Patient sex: M
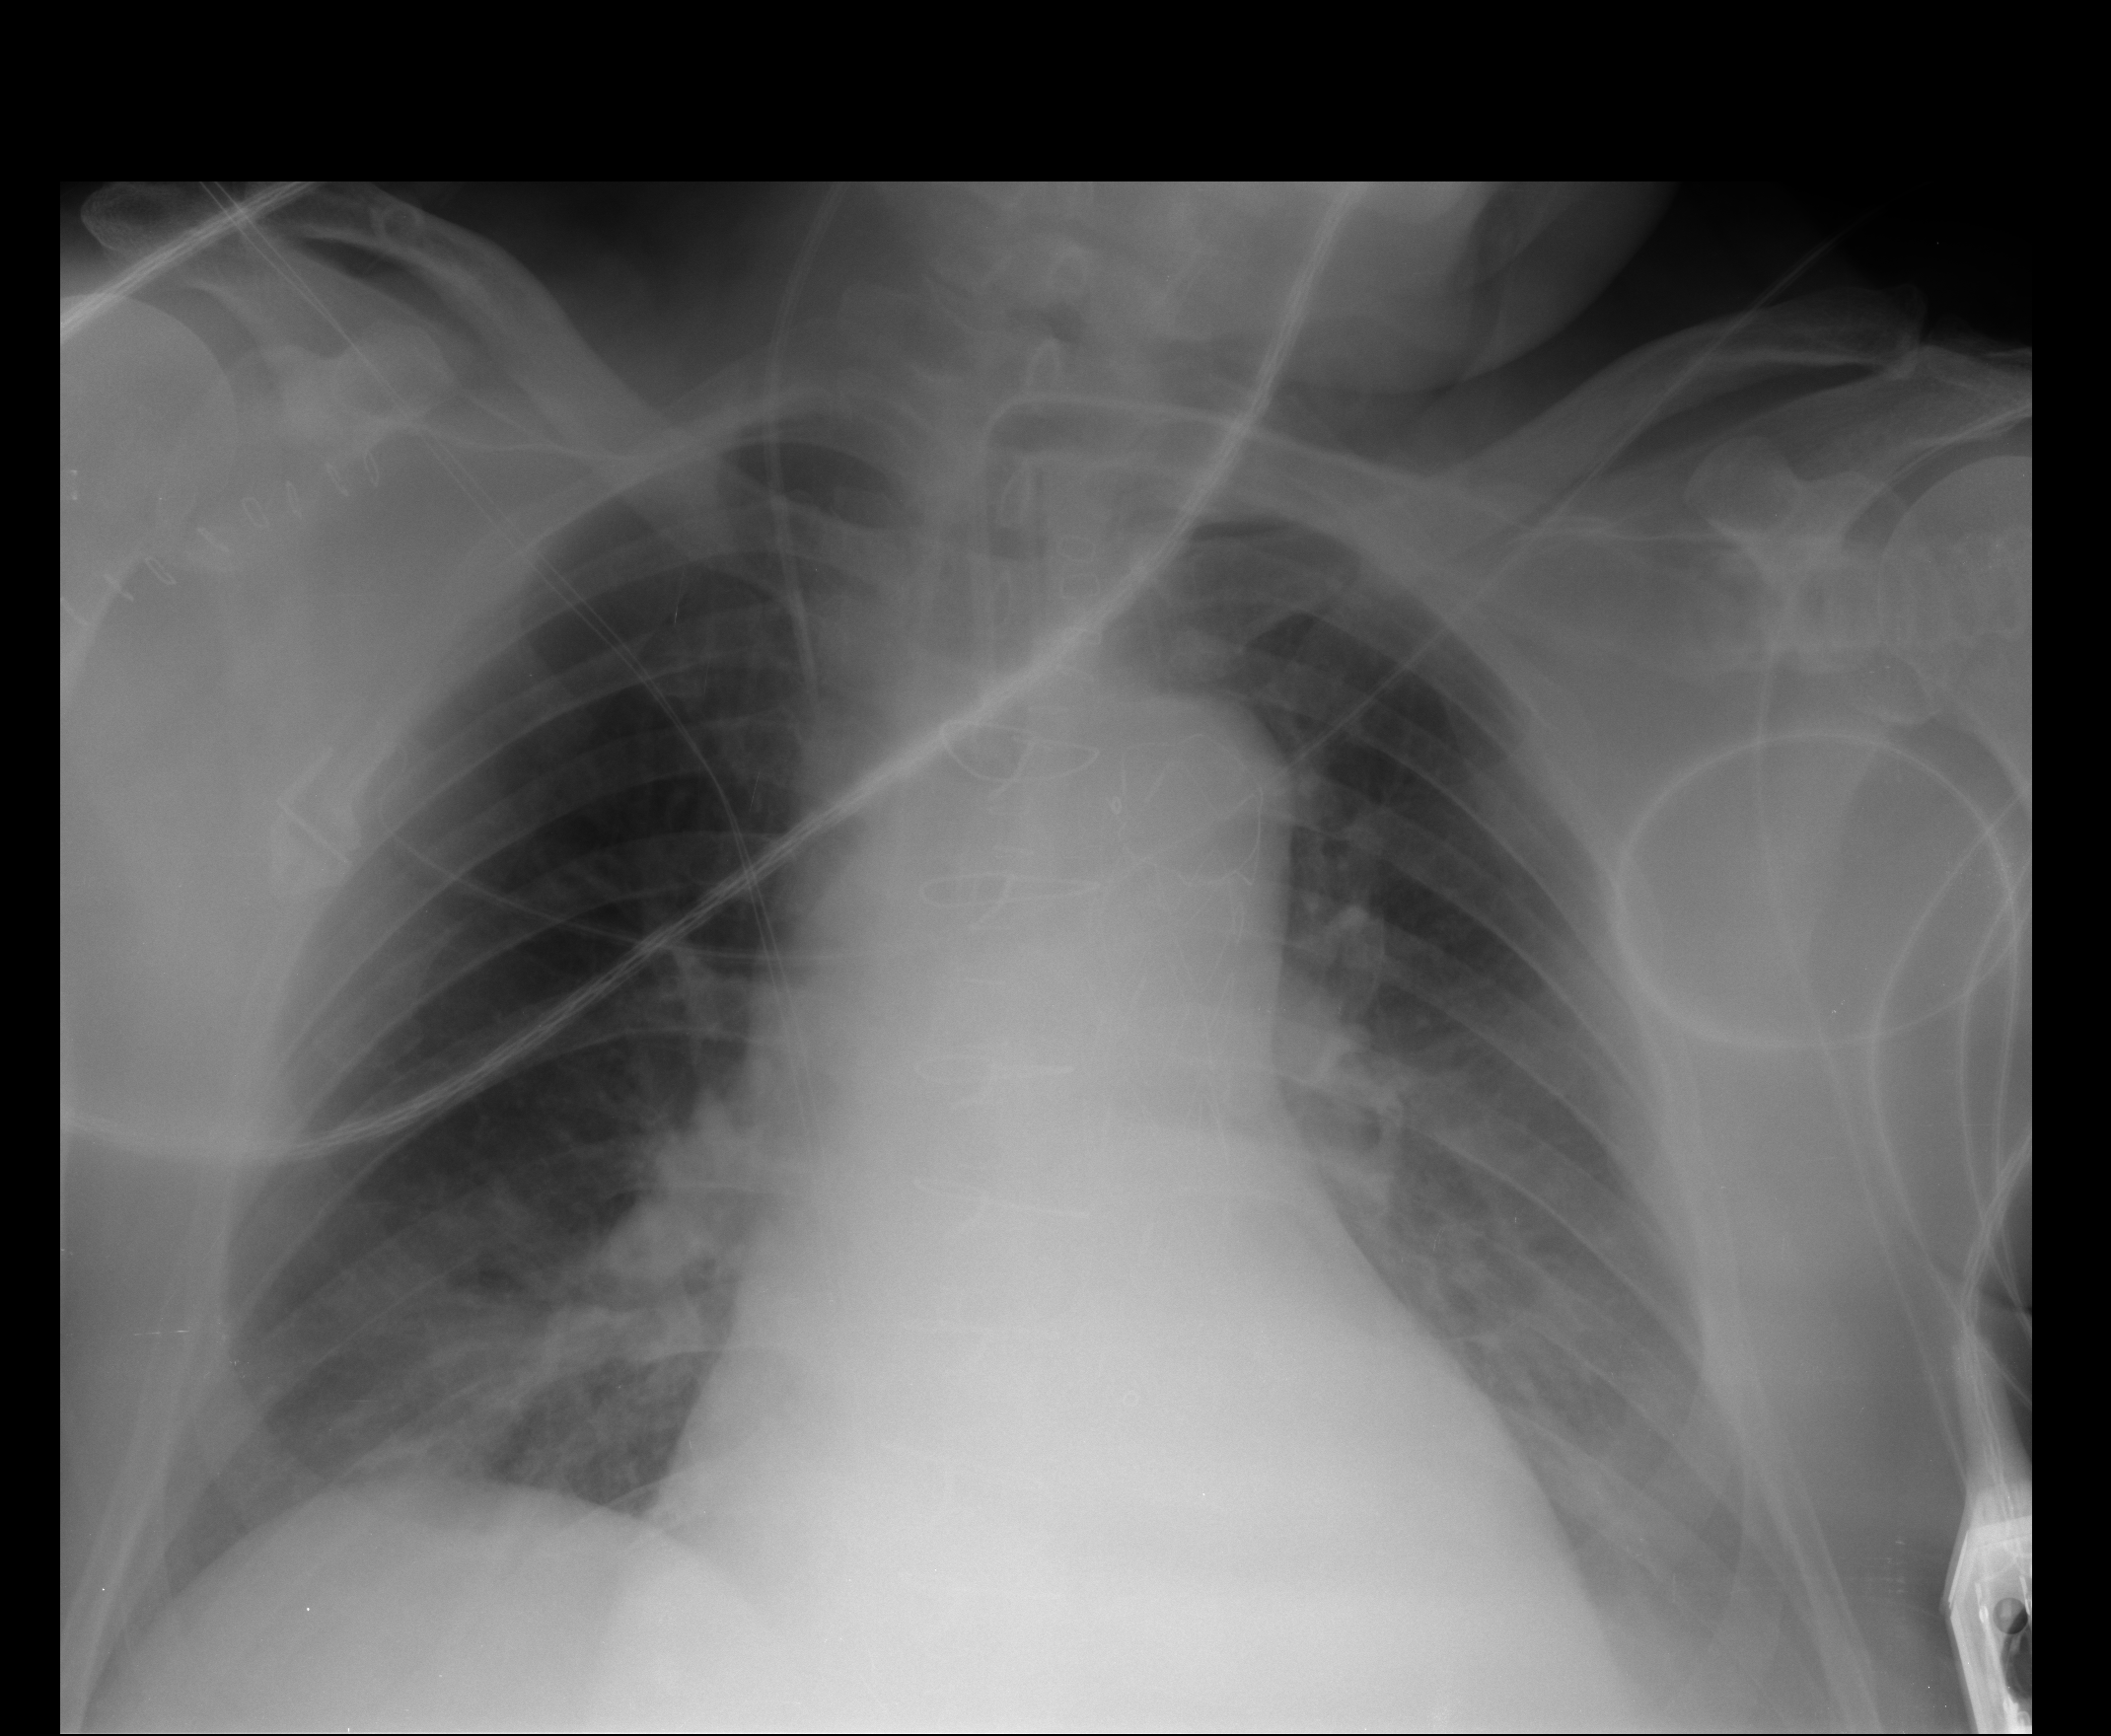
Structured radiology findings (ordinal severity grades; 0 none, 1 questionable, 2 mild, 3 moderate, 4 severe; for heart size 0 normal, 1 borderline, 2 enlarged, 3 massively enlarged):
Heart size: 2
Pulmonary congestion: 0
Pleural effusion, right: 0
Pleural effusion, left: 2
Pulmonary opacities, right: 0
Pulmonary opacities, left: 0
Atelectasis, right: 1
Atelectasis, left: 2